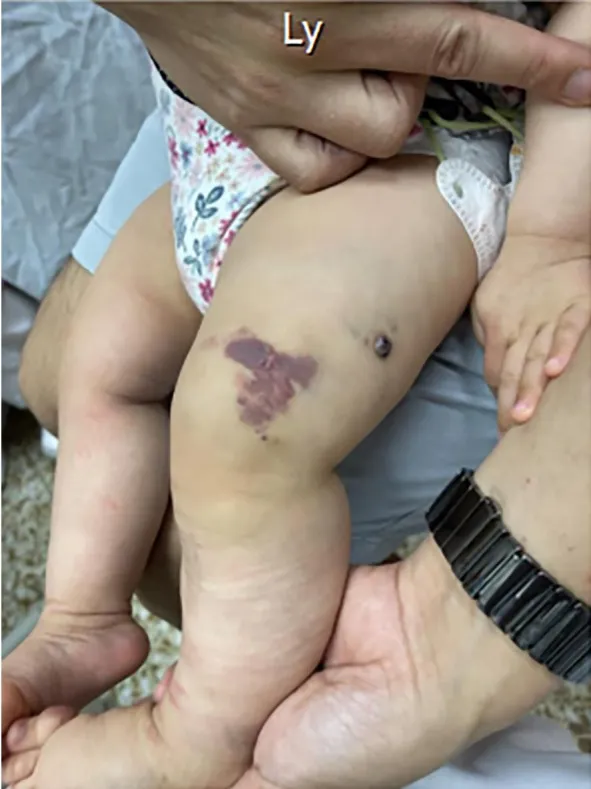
The port-wine stains (capillary malformations) on the left thigh.
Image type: medical_photograph (skin_photograph)